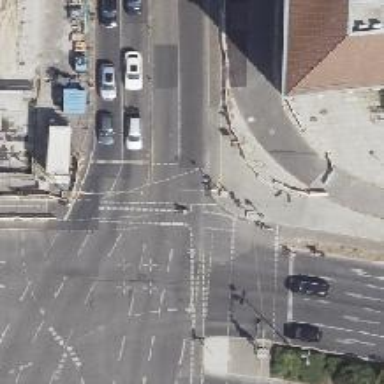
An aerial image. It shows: Footway with asphalt surface and pedestrian signals at crossing with island.